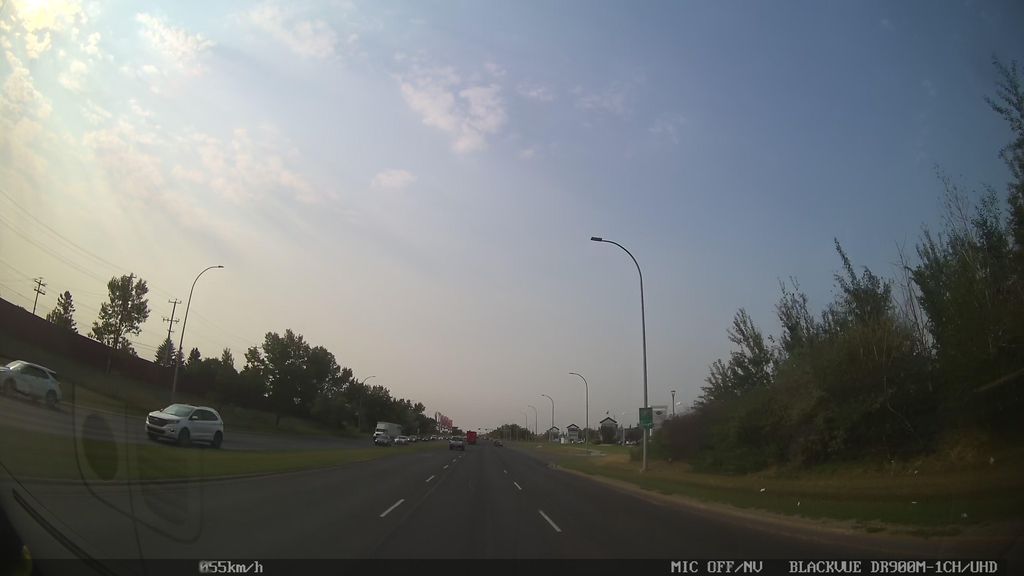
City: edmonton